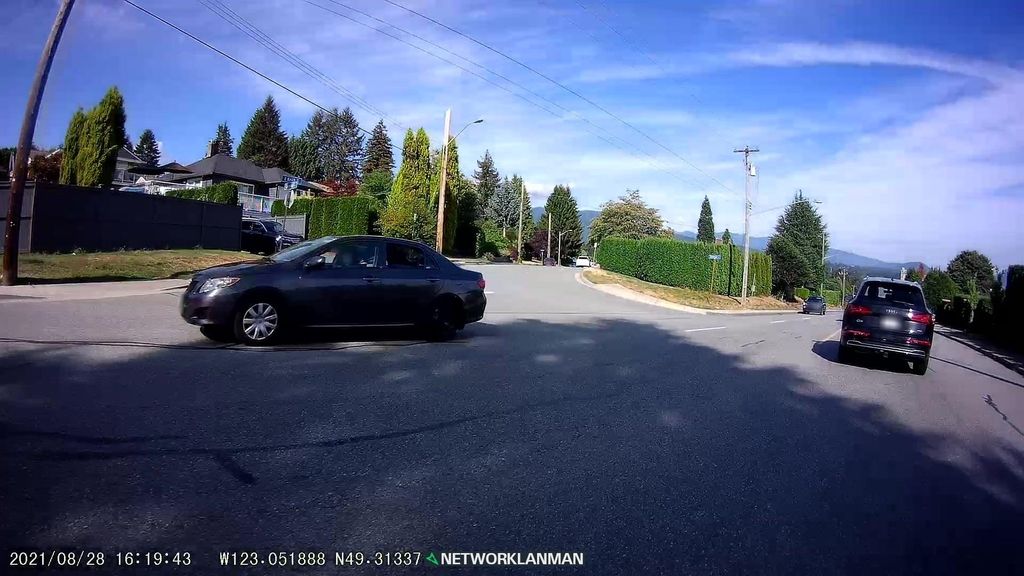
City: vancouver